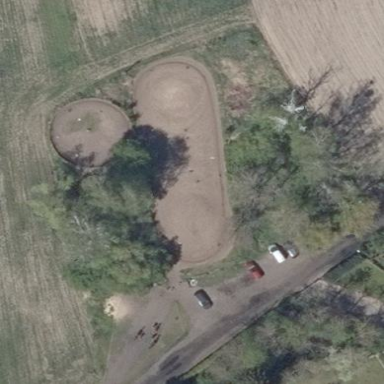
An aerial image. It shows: Equestrian pitch on the ground.